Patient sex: F
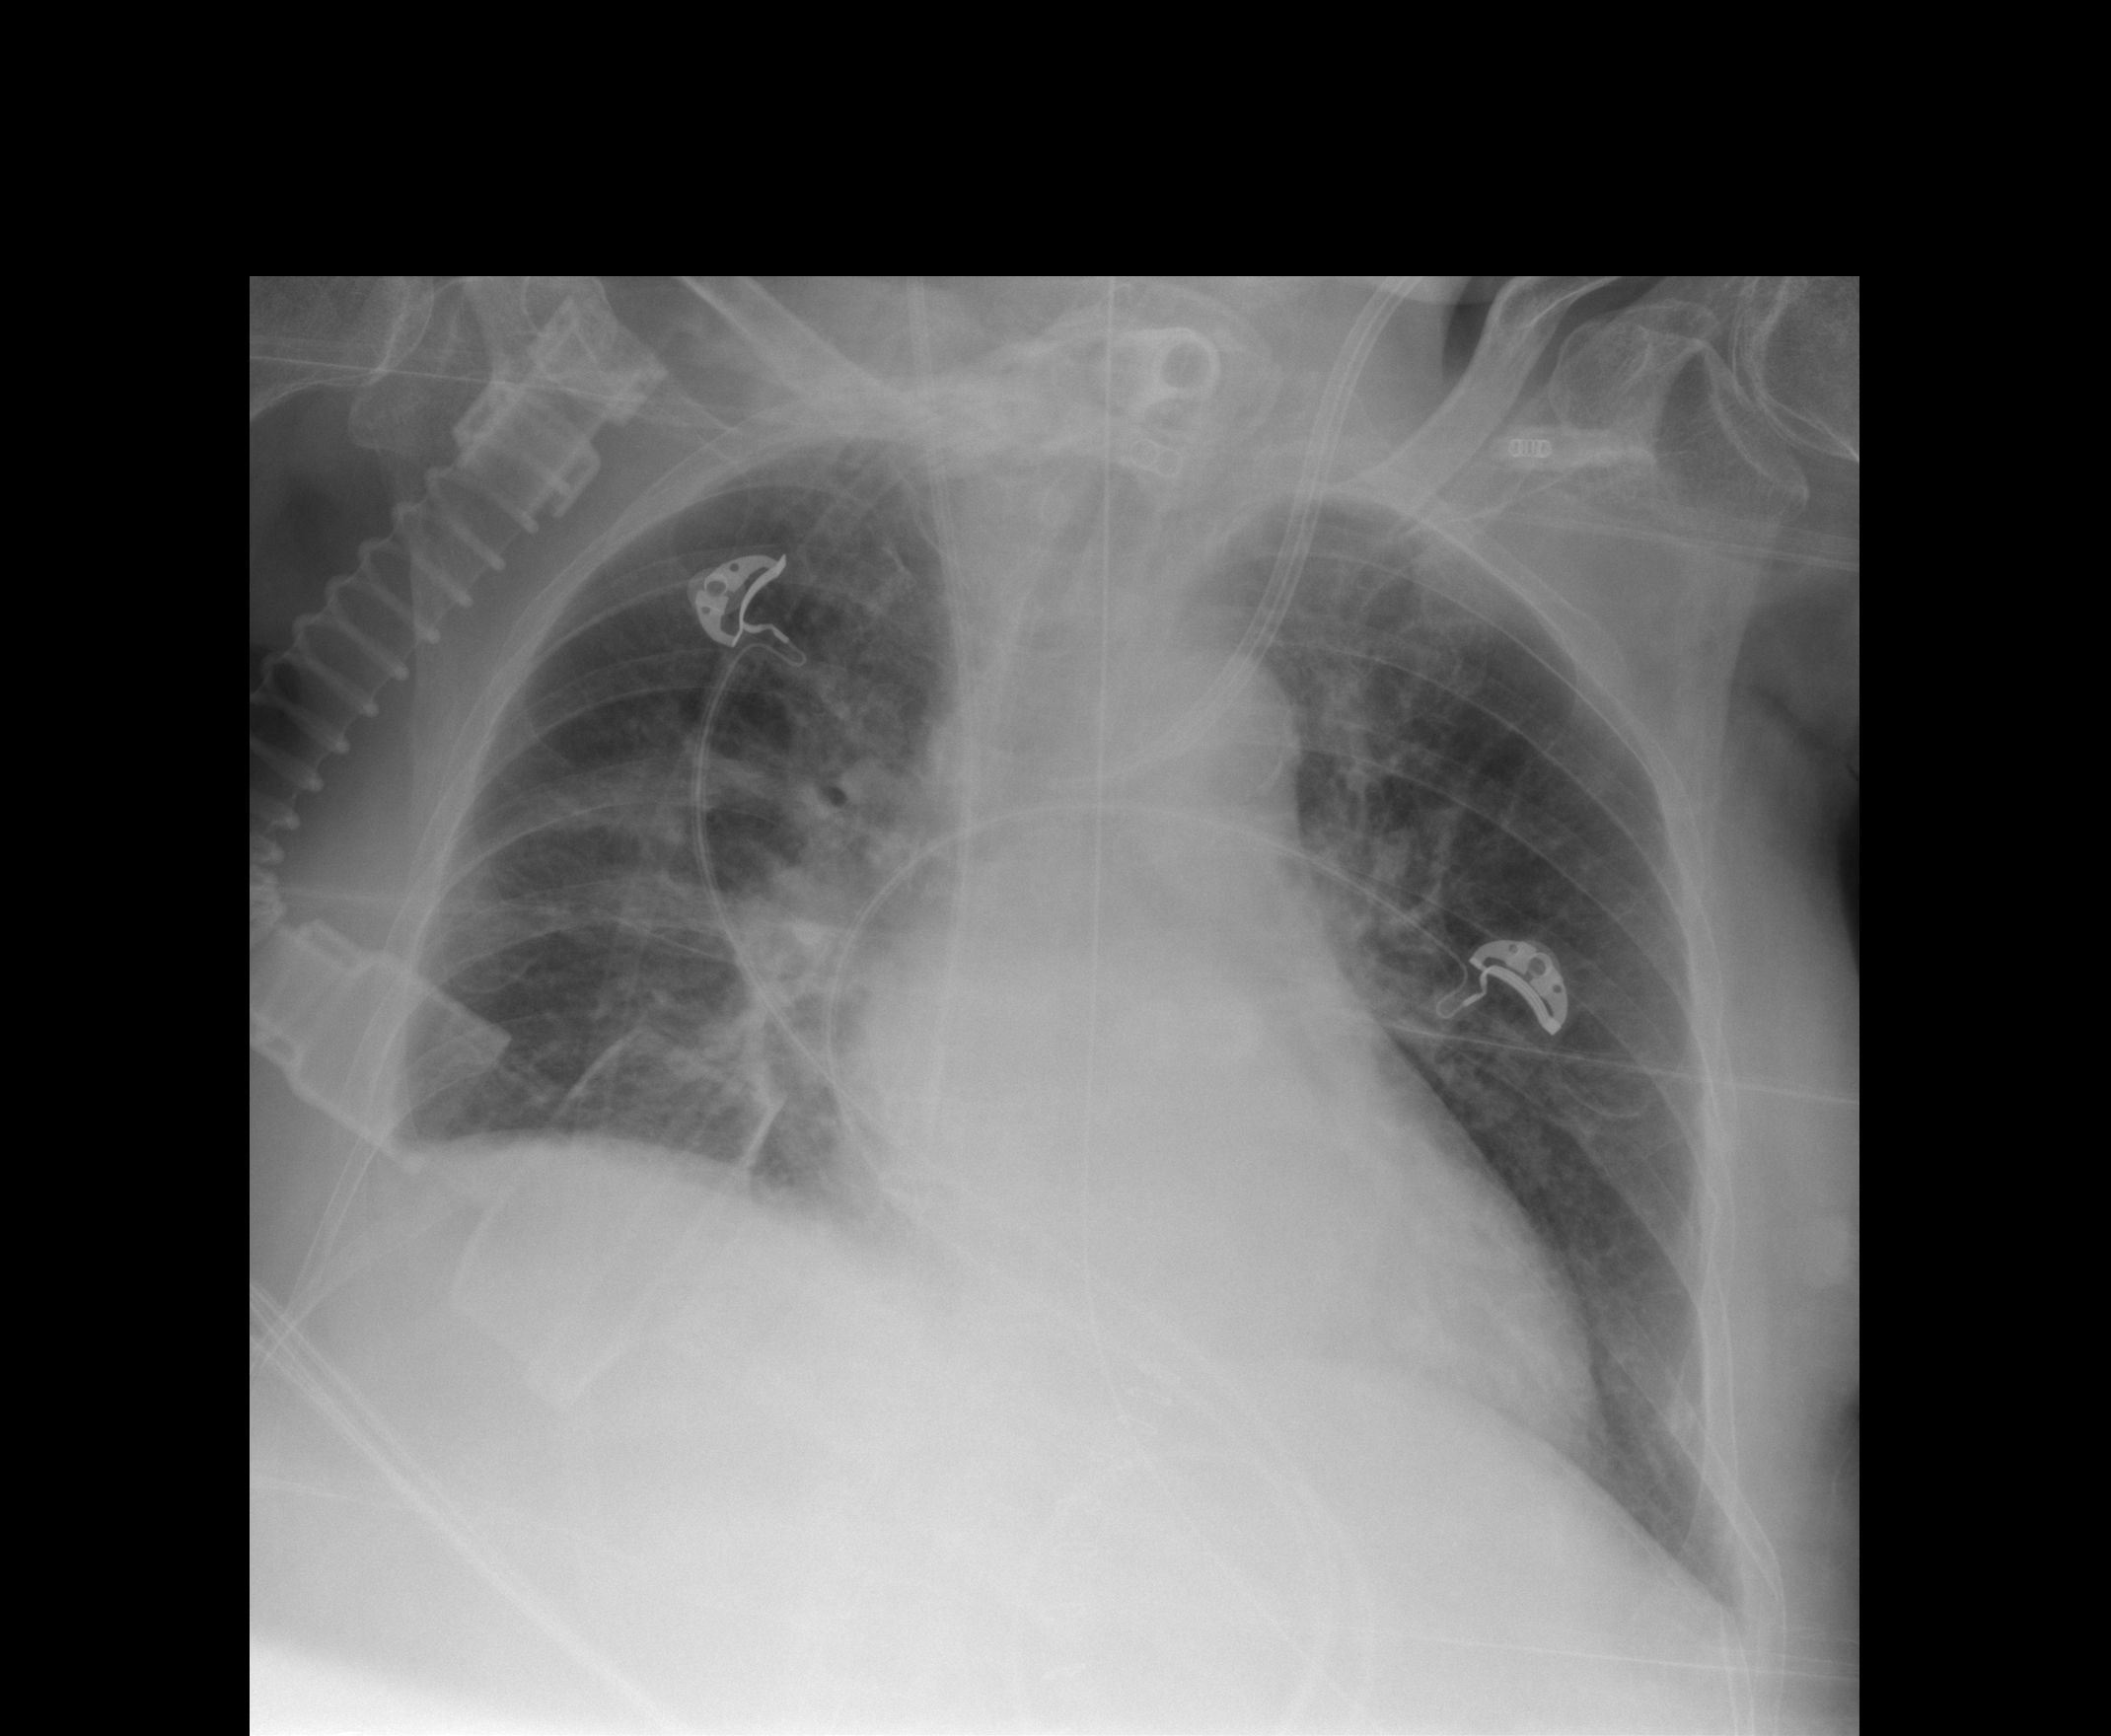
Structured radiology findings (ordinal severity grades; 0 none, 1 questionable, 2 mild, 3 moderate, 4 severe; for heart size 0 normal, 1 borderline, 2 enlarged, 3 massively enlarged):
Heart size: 1
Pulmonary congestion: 0
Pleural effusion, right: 1
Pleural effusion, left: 0
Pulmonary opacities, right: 1
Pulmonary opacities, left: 2
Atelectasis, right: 1
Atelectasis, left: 0